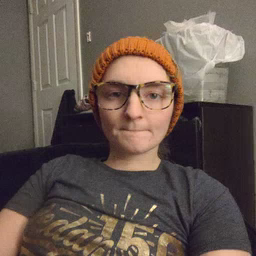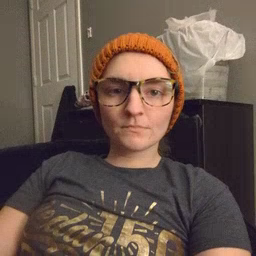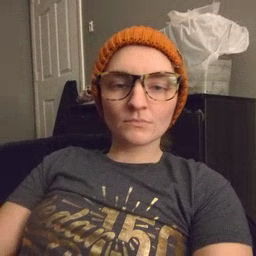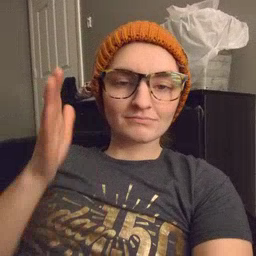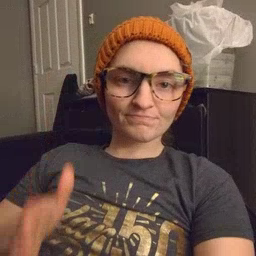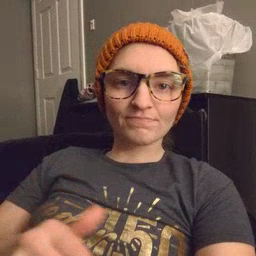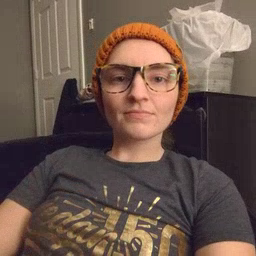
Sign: beside